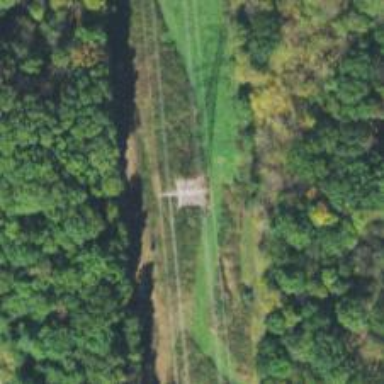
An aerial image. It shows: Lattice structure tower used for power transmission.